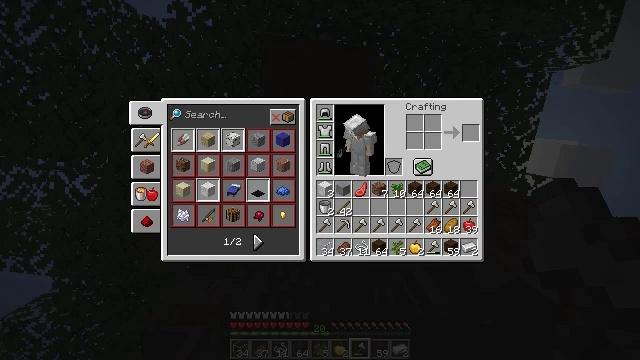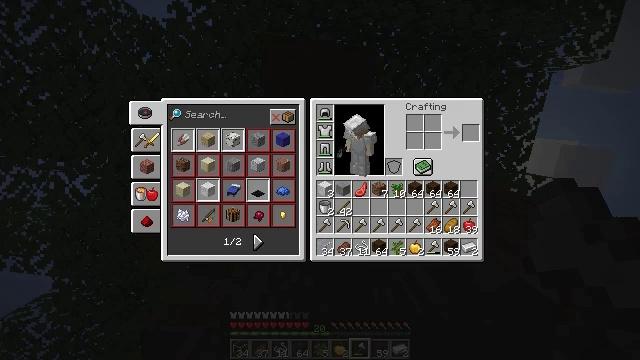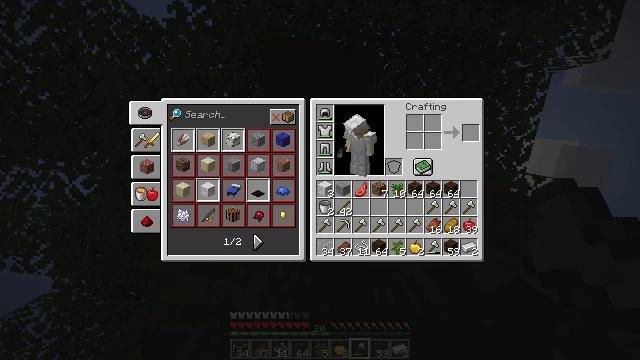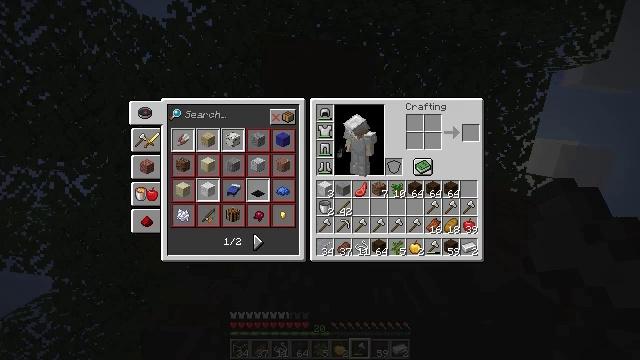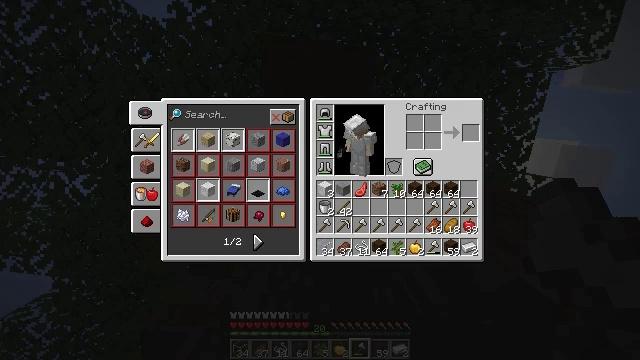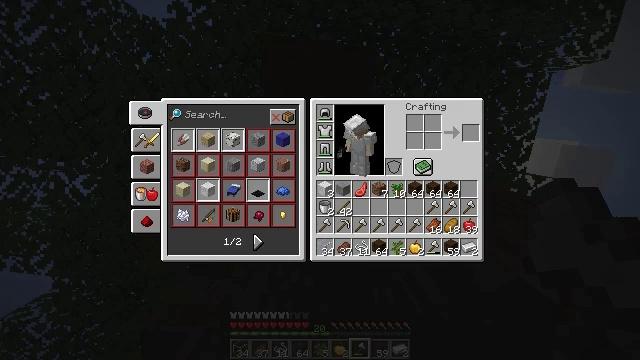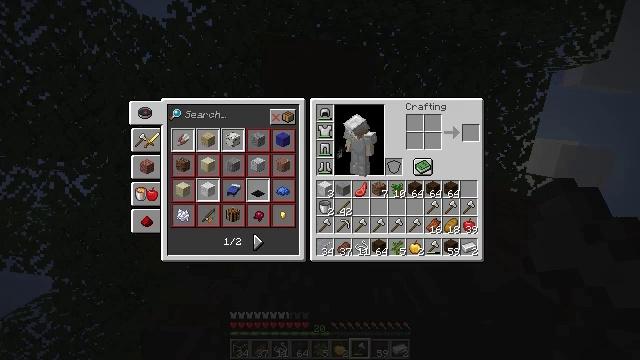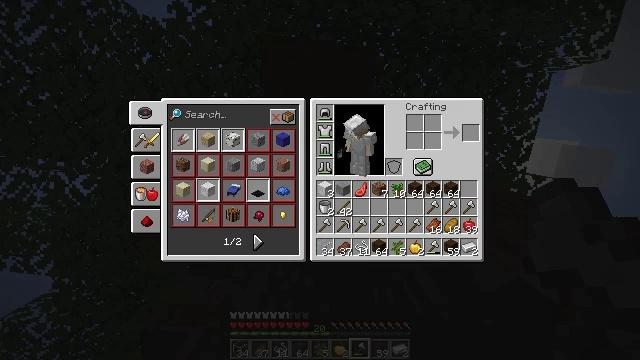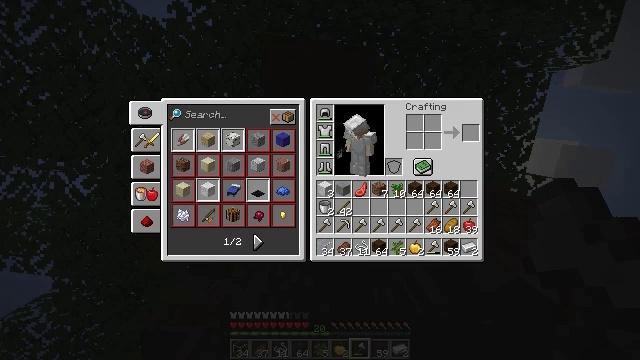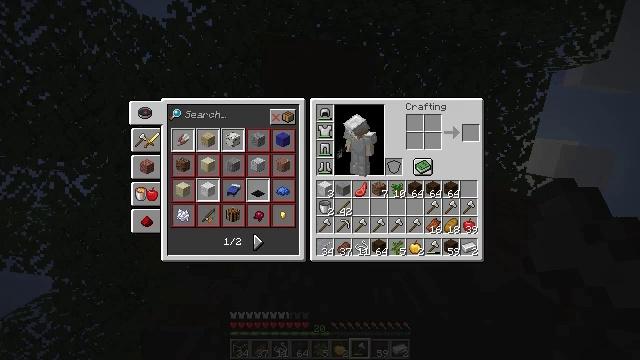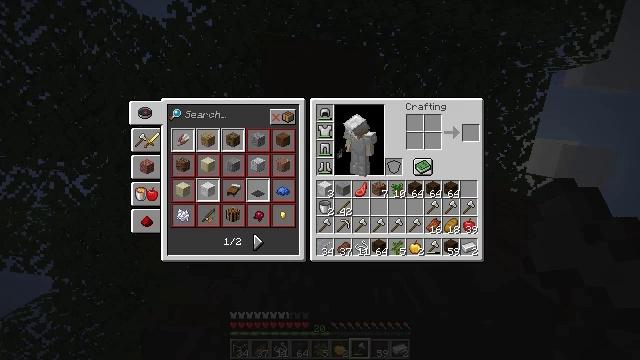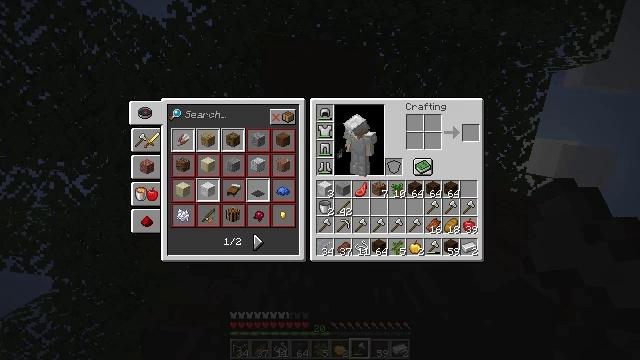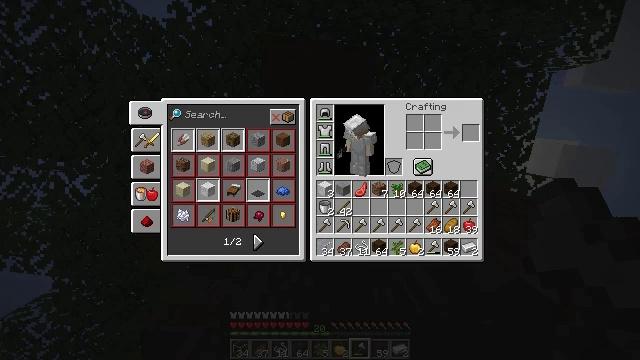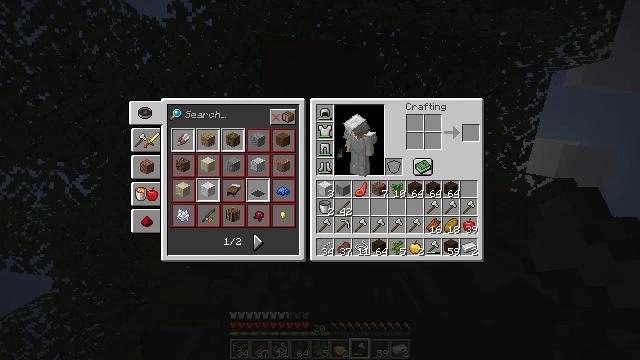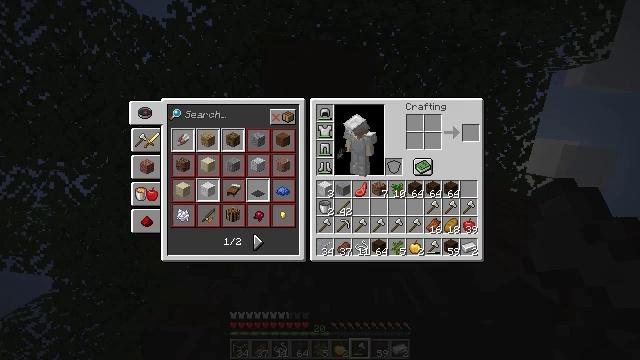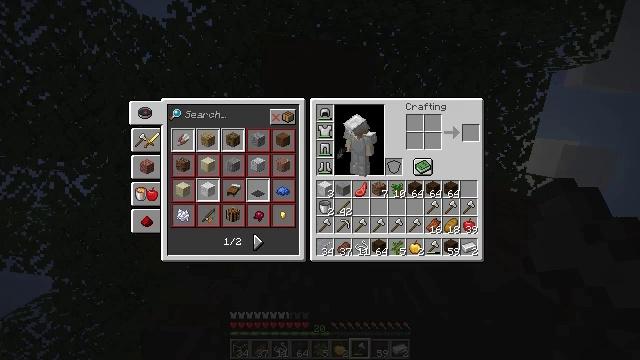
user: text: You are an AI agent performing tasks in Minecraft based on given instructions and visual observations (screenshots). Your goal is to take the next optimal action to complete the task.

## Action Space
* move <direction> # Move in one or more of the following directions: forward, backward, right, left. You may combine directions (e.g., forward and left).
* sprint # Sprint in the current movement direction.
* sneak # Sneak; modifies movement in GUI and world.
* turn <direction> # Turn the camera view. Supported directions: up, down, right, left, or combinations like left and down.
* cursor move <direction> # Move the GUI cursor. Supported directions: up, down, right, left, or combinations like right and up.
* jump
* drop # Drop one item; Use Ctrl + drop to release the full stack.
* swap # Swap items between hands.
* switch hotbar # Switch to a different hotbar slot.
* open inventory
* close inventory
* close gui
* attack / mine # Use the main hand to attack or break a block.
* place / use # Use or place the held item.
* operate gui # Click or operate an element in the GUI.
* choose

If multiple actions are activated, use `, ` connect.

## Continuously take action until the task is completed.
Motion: motion action
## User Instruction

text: Harvest dark oak log for resources.
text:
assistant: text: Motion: no_op
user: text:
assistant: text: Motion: no_op
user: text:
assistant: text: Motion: no_op
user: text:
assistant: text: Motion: no_op
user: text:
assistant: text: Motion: no_op
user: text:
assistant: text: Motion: no_op
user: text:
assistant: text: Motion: no_op
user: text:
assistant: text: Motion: no_op
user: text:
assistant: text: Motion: no_op
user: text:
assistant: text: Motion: no_op
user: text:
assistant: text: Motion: no_op
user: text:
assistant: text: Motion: no_op
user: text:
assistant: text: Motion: no_op
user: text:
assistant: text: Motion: no_op
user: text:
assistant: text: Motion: no_op
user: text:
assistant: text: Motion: no_op
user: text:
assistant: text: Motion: no_op
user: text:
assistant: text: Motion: no_op
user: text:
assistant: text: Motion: no_op
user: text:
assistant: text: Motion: no_op
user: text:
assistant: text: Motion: no_op
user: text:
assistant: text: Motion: no_op
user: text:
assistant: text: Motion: no_op
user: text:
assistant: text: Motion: no_op
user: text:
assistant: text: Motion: no_op
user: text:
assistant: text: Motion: no_op
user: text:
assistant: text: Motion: no_op
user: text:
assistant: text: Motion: no_op
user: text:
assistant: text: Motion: no_op
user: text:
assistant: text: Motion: no_op